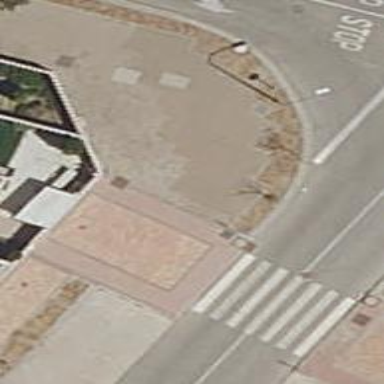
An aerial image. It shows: Footway made of paving stones.